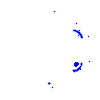
Particle: electron